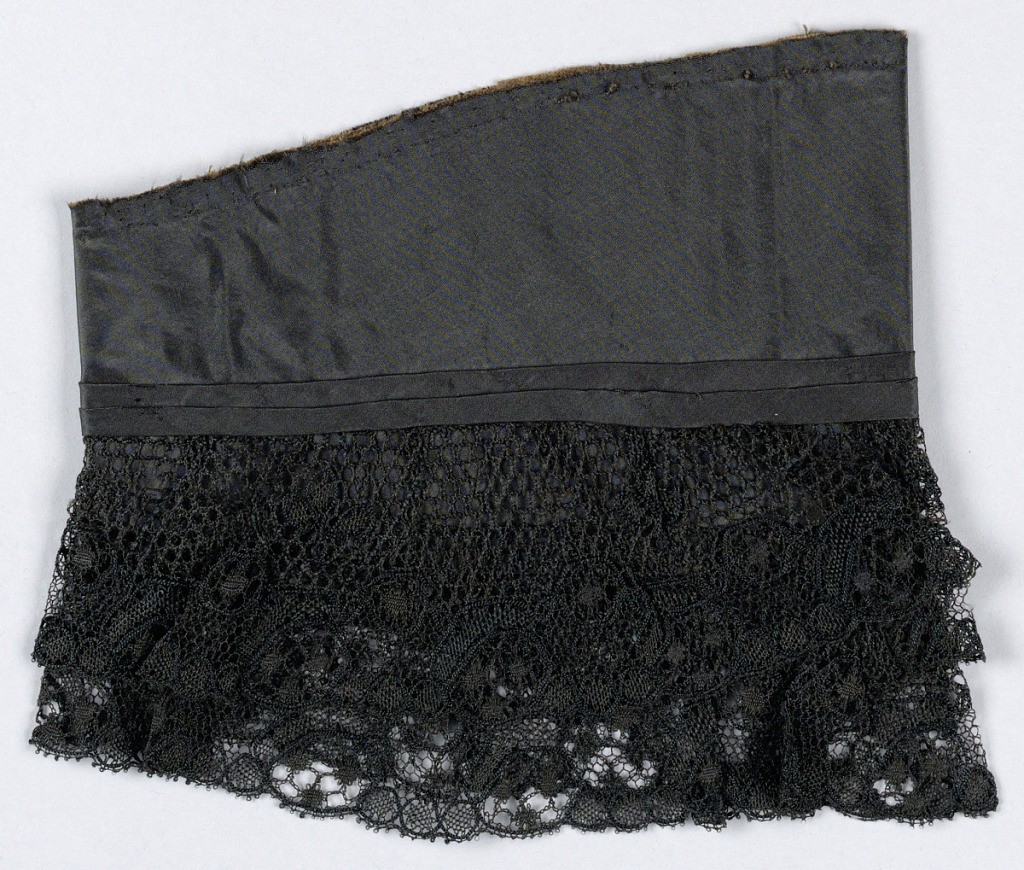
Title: Cuff
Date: ca. 1870
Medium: silk Technique: bobbin lace, Chantilly style
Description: Cuff of black taffeta edged with two ruffles of black Chantilly style lace.